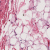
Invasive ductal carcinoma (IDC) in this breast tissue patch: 0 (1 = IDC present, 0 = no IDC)